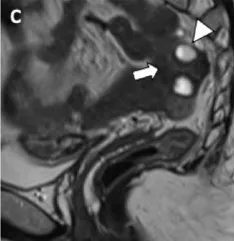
Sagittal. T2-weighted images shows a 6 cm x 4 cm multilobed mass (white arrow) characterized by both solid, and ,cystic component (white arrowhead) with fluid-fluid level (hemorragic).
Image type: radiology (mri)